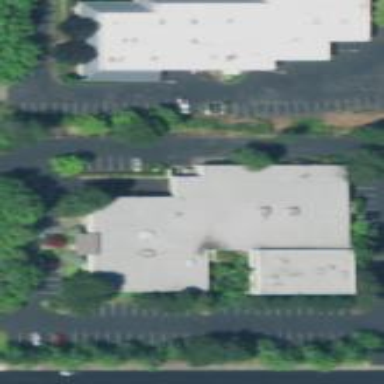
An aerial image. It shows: Commercial building.